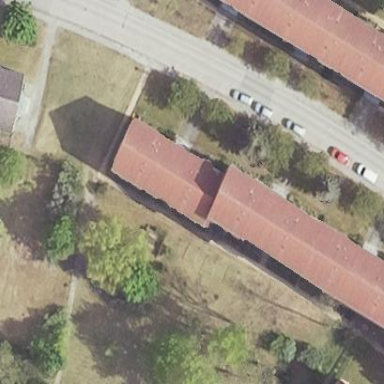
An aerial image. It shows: Gabled roof apartments building.